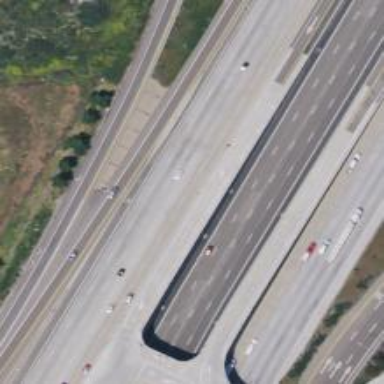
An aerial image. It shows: Motorway link bridge.